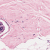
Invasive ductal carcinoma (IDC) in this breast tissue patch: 0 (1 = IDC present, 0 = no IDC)